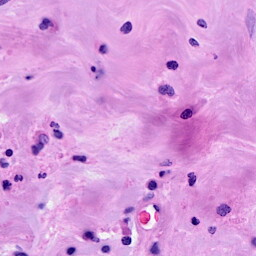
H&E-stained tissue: Breast